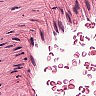
Metastatic tissue present: no